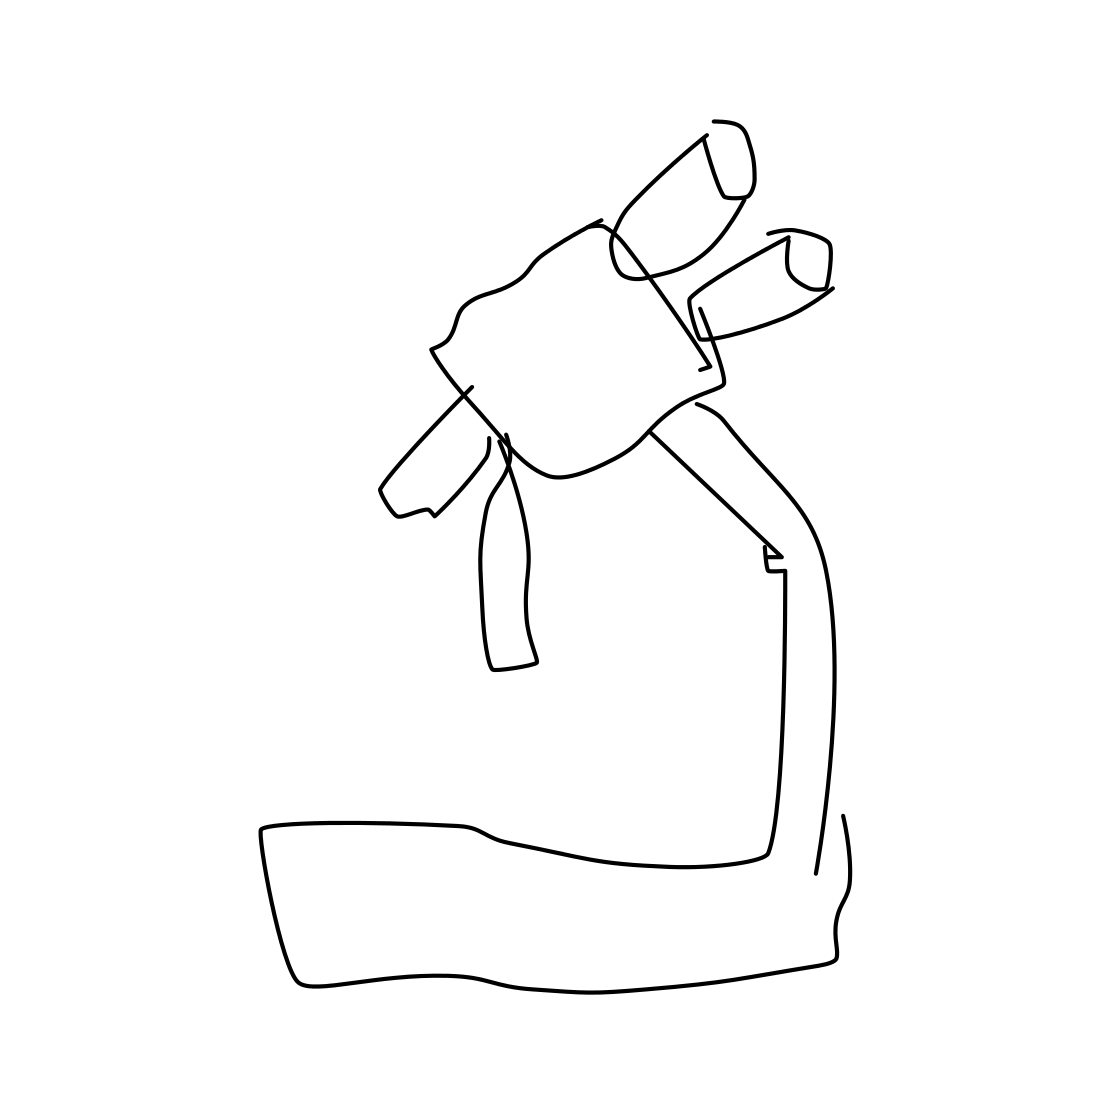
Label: microscope